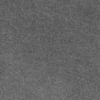
Label: dusty